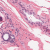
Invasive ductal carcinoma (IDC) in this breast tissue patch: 0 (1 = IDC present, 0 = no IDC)